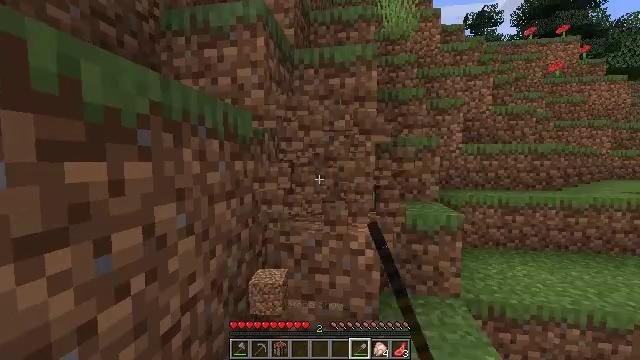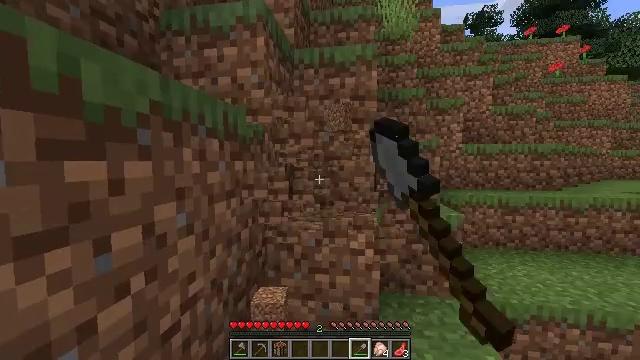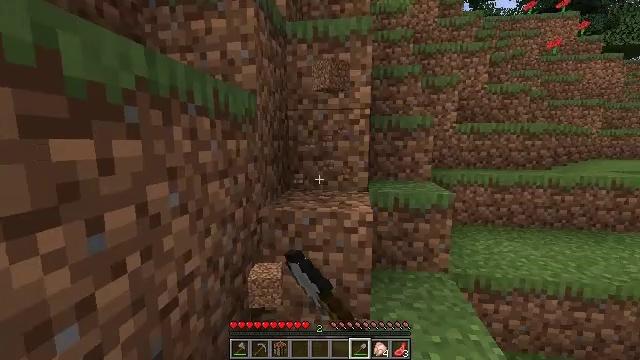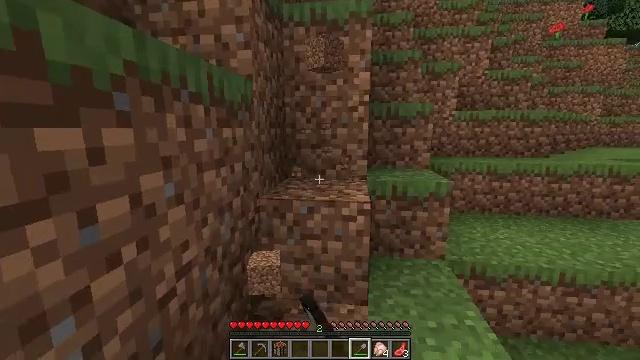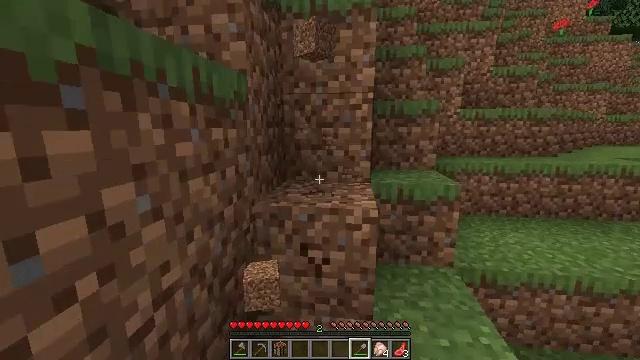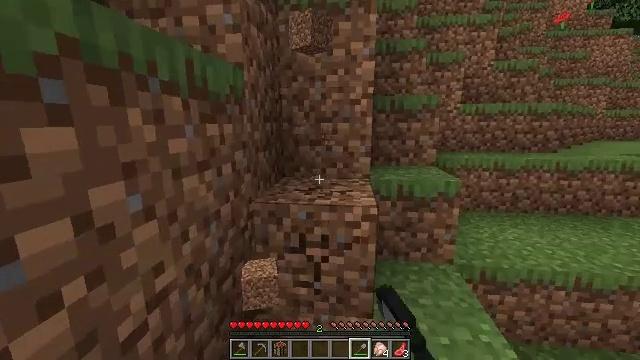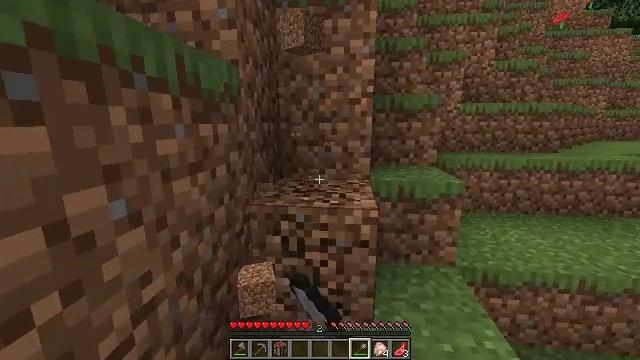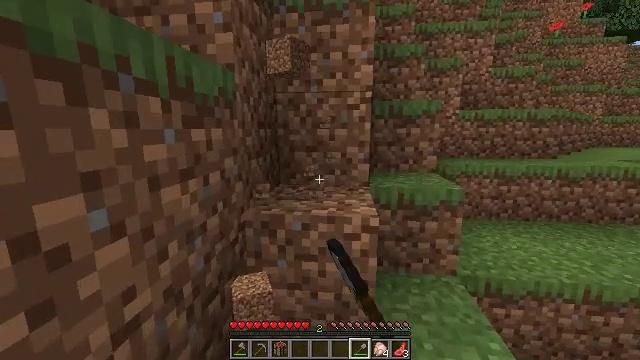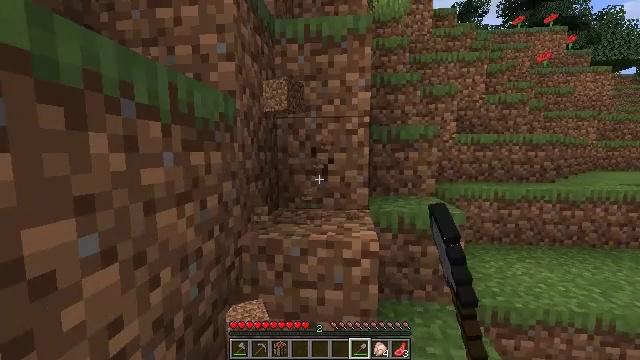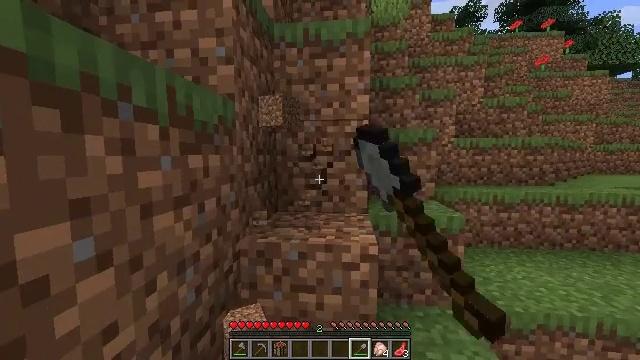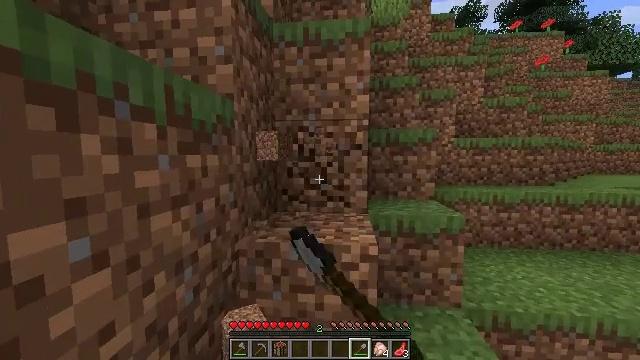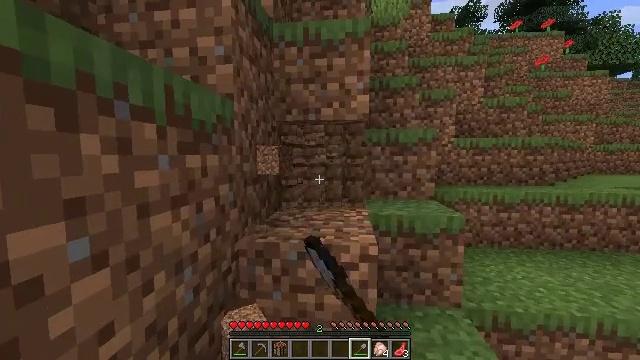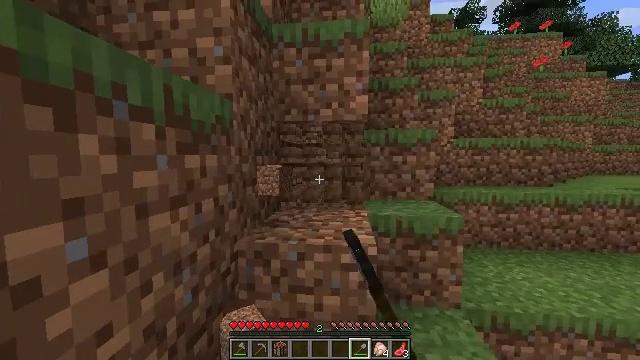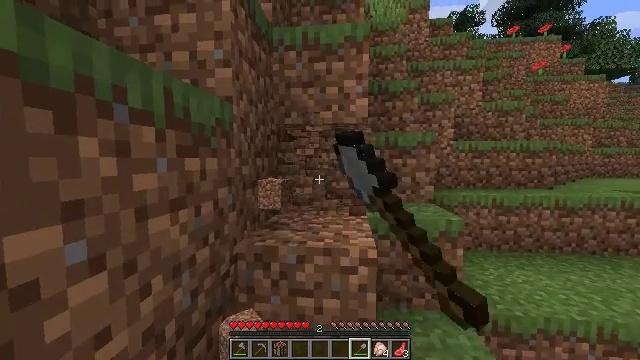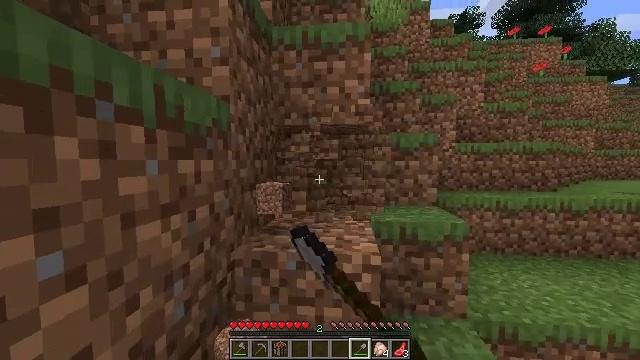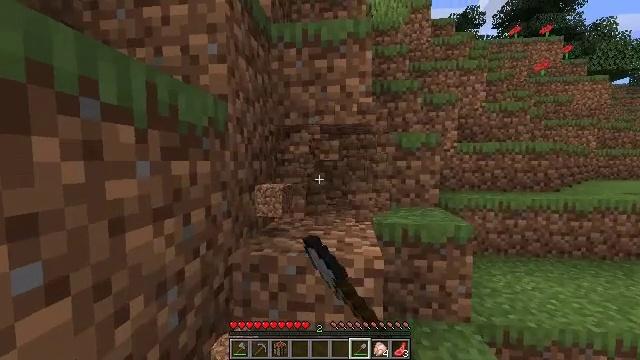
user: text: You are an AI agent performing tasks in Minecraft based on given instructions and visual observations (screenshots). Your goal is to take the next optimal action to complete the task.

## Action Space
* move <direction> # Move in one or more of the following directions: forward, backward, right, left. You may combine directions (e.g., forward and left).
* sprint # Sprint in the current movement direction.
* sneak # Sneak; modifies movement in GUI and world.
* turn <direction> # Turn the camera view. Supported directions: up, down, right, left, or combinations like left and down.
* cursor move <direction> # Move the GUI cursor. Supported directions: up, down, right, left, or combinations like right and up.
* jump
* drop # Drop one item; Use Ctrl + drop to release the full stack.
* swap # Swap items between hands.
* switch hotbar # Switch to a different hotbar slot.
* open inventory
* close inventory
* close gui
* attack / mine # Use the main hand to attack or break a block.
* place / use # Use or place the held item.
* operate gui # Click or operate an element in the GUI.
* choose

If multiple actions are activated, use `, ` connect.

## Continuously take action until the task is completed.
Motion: motion action
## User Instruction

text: Gather dirt.
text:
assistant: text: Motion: attack / mine
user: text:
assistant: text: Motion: turn right and down, attack / mine
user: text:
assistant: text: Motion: move forward, turn down, attack / mine
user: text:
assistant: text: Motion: move forward, attack / mine
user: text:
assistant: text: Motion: turn down, attack / mine
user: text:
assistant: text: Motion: attack / mine
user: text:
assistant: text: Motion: turn up, attack / mine
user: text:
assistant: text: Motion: turn up, attack / mine
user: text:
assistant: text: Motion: attack / mine
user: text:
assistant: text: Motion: attack / mine
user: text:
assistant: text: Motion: attack / mine
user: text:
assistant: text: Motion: attack / mine
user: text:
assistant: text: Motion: attack / mine
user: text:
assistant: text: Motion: move forward, attack / mine
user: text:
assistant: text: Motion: move forward, attack / mine
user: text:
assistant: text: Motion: move forward, attack / mine
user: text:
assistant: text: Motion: move forward, attack / mine
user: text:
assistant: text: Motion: attack / mine
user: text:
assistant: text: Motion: turn up, attack / mine
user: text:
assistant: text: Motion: turn up, attack / mine
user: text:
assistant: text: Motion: move forward, turn up, attack / mine
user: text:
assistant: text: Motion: move forward, attack / mine, jump
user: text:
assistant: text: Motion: move forward, attack / mine, jump
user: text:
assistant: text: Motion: move forward, attack / mine, jump
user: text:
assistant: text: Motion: move forward, attack / mine
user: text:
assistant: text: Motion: attack / mine